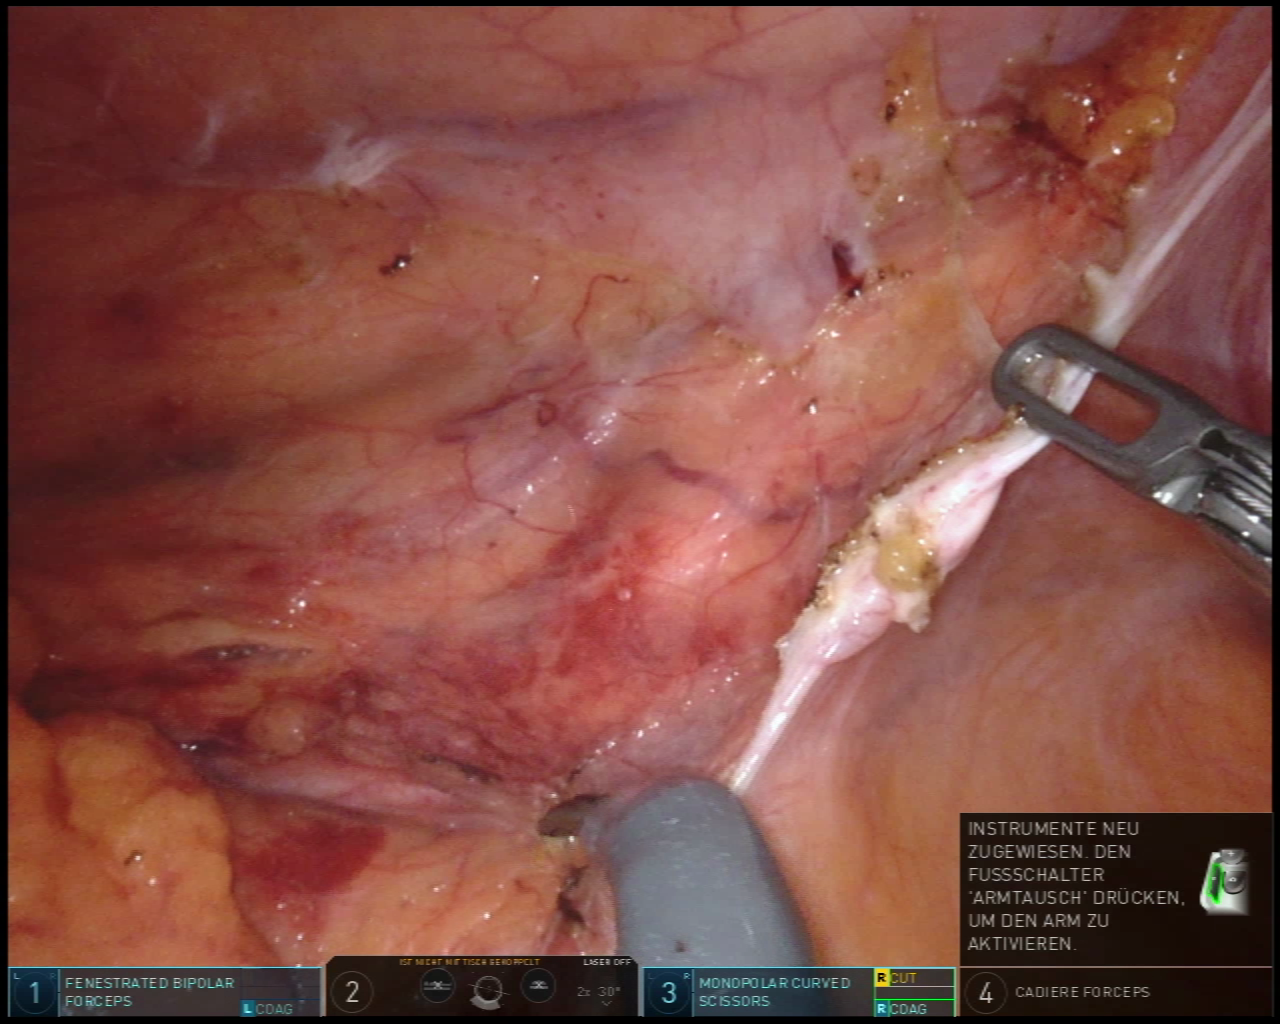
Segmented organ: ureter
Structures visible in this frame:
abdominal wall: yes
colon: no
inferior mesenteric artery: no
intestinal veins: no
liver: no
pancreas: no
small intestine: no
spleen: no
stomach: no
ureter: yes
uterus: no
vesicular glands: no